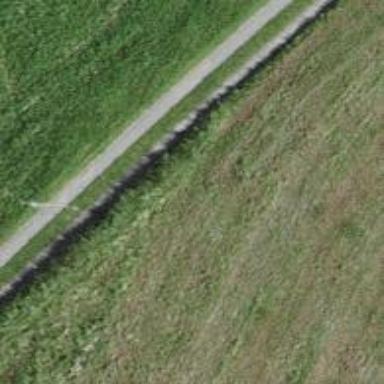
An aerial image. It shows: Gravel track road.